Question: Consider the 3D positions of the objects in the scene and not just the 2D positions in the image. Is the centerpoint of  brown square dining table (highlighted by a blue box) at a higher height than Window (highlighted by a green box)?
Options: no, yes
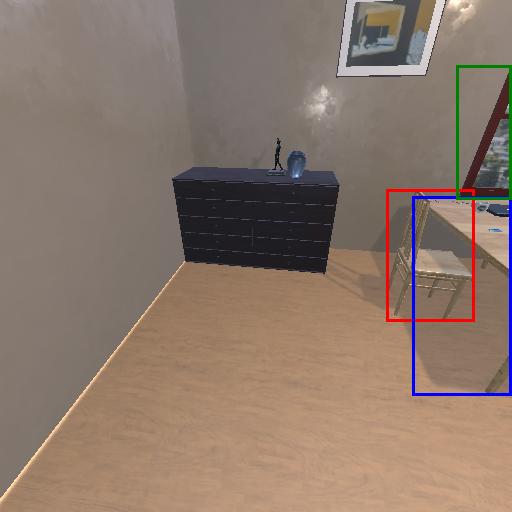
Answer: no